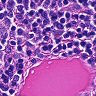
Metastatic tissue present: no